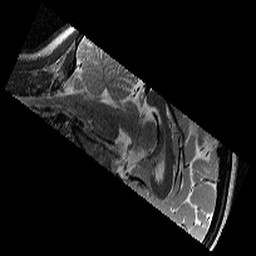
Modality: T2w
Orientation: sagittal
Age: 11
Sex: female
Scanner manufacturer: siemens
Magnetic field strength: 3 T
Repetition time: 9.23 s
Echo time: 0.067 s